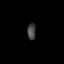
Tissue: prostate
Cell type: Myeloid cells
Senescence score: 0.8969
Nuclear area (px): 133
Mean DAPI intensity: 69.579